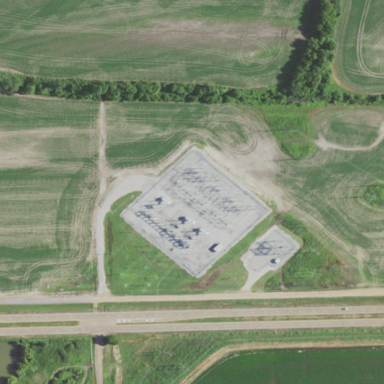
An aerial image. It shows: Distribution level power substation surrounded by fence.